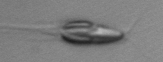
Label: Chrysochromulina